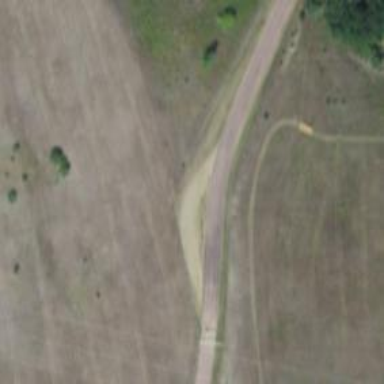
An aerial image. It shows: Tertiary road.